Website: ulta-beauty
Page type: payment
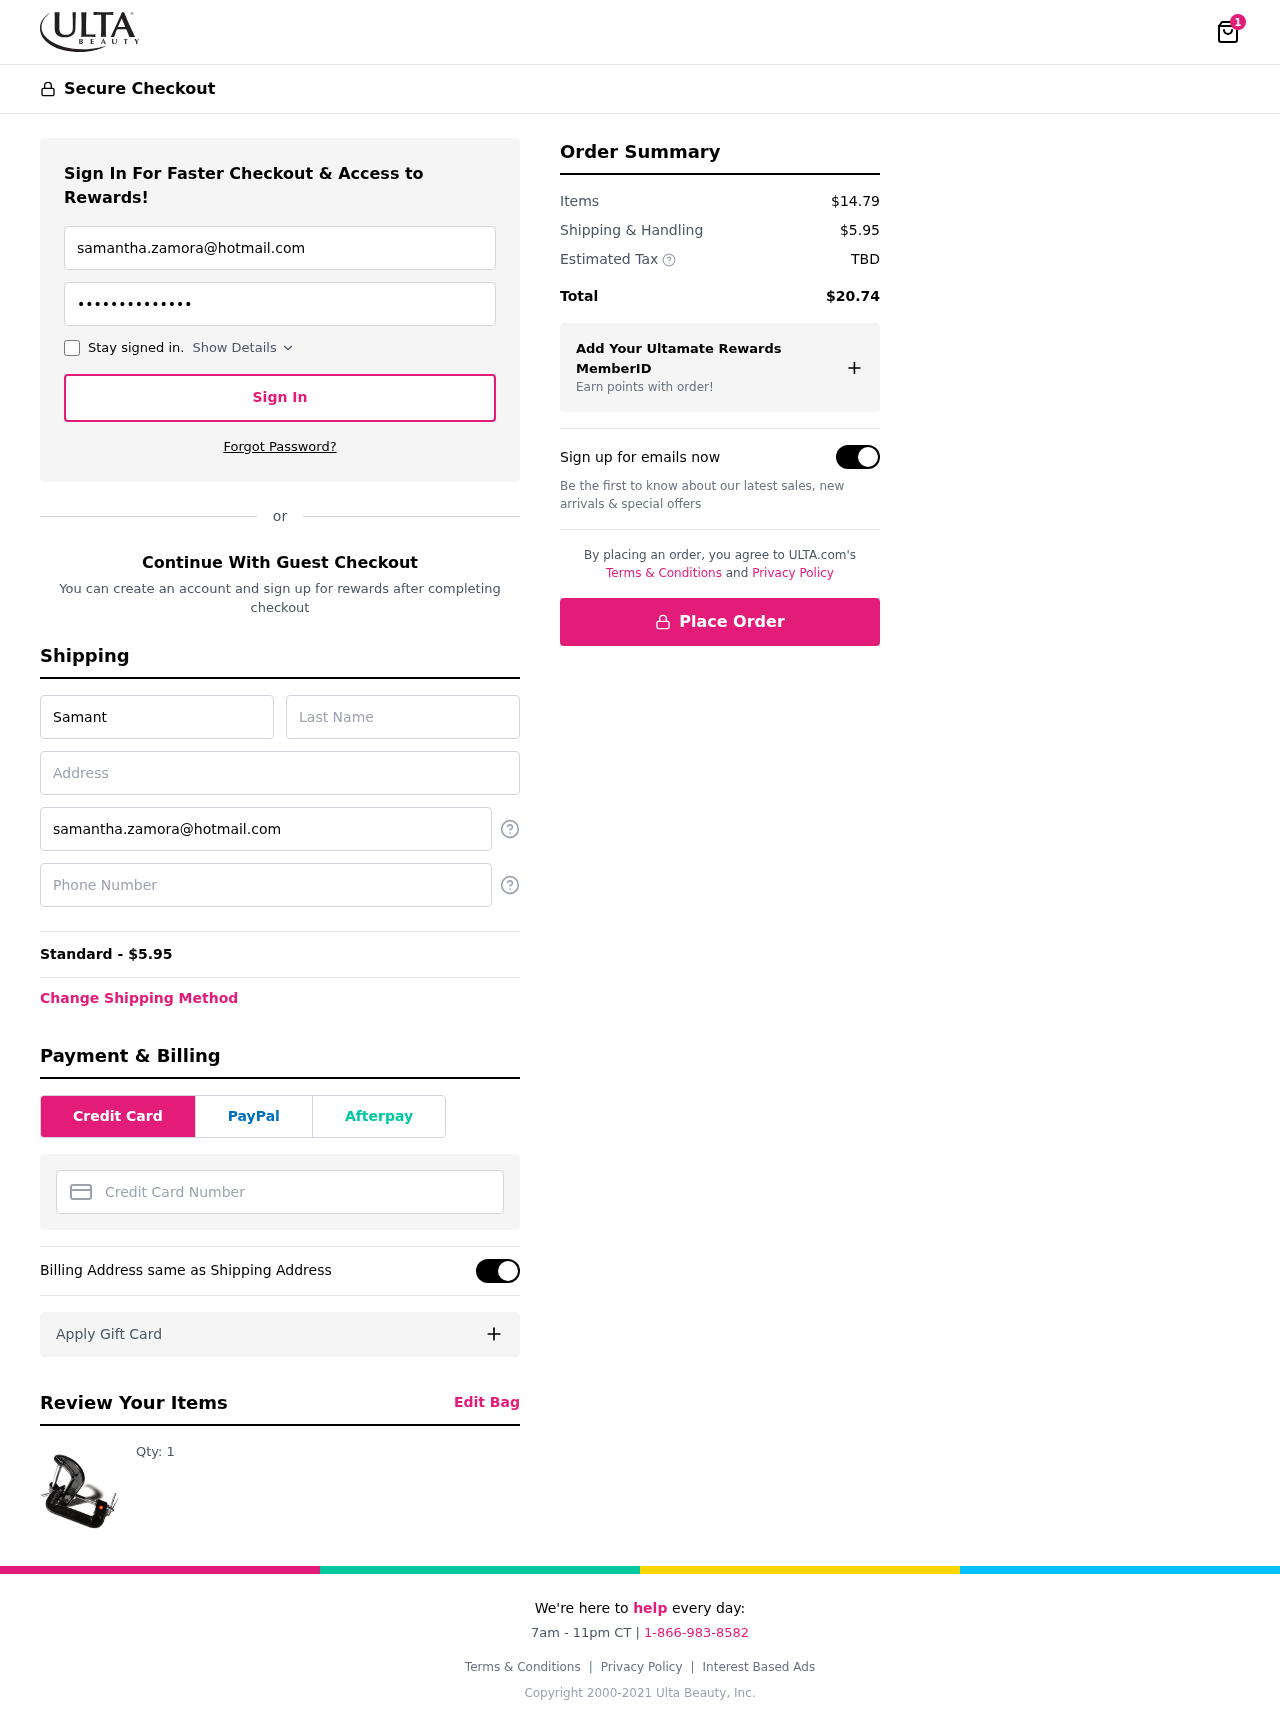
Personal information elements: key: PII_CARD_NUMBER
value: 3743 5710 3674 968
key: PII_EMAIL
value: samantha.zamora@hotmail.com
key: PII_FIRSTNAME
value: Samantha
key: PII_LASTNAME
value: Zamora
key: PII_PHONE
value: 6689282903
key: PII_STREET
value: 10347 Wallace Corners Suite 037
Product elements: key: PRODUCT1_QUANTITY
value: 1
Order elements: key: ORDER_NUM_ITEMS
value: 1
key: ORDER_SHIPPING_COST
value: $5.95
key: ORDER_SHIPPING_COST
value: Standard - $5.95
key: ORDER_SUBTOTAL
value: $14.79
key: ORDER_TAX
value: TBD
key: ORDER_TOTAL
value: $20.74